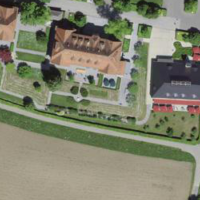
EUNIS habitat code: 55
Species observed at this site:
Plantago media
Nicandra physalodes